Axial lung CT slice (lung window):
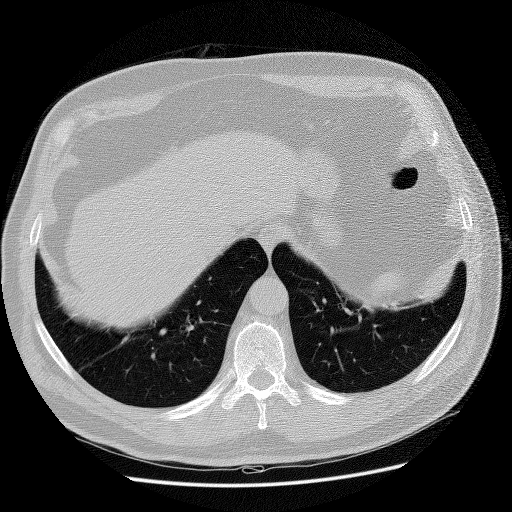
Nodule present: no